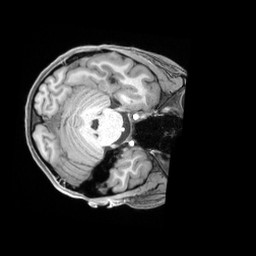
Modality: T1w
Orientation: axial
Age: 22
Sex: female
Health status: ill
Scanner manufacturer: siemens
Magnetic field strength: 3 T
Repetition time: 2.2 s
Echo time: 0.00218 s